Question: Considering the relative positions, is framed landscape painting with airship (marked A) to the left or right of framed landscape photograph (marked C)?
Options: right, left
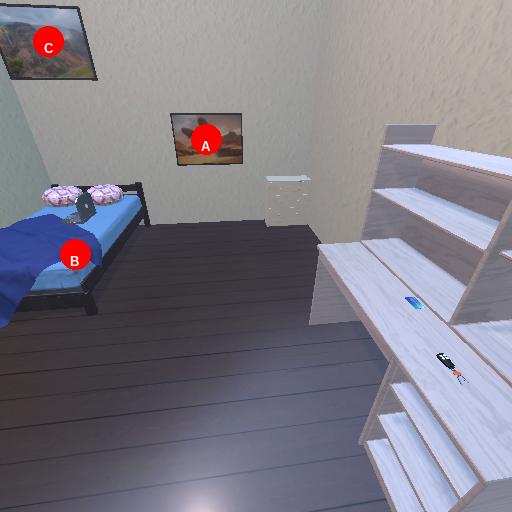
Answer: right